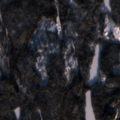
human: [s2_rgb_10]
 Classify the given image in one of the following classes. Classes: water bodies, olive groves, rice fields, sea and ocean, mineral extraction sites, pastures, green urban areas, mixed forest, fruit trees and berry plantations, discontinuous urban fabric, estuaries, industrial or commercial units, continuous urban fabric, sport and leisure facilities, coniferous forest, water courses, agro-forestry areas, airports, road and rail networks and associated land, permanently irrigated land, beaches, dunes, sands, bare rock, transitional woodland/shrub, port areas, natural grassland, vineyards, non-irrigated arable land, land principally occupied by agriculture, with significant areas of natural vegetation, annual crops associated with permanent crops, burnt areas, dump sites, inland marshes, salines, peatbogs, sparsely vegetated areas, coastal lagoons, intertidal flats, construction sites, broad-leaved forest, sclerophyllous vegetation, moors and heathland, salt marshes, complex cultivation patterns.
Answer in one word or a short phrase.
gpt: coniferous forest, mixed forest